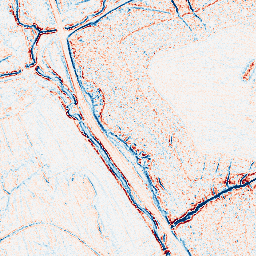
Category: edge_preserving
Decomposition family: bilateral
Decomposition parameters: d: 5
sigma_color: 75
sigma_space: 100
Upsampling method: sinc_hamming
Upsampling parameters: scale: 2
kernel_size: 4
Upsampling scale: 2